Frequency: 99900
Velocity: 0,3100
Power: 29,2
Pulse duration: 0,0000001
Pass count: 1
Magnification: 10
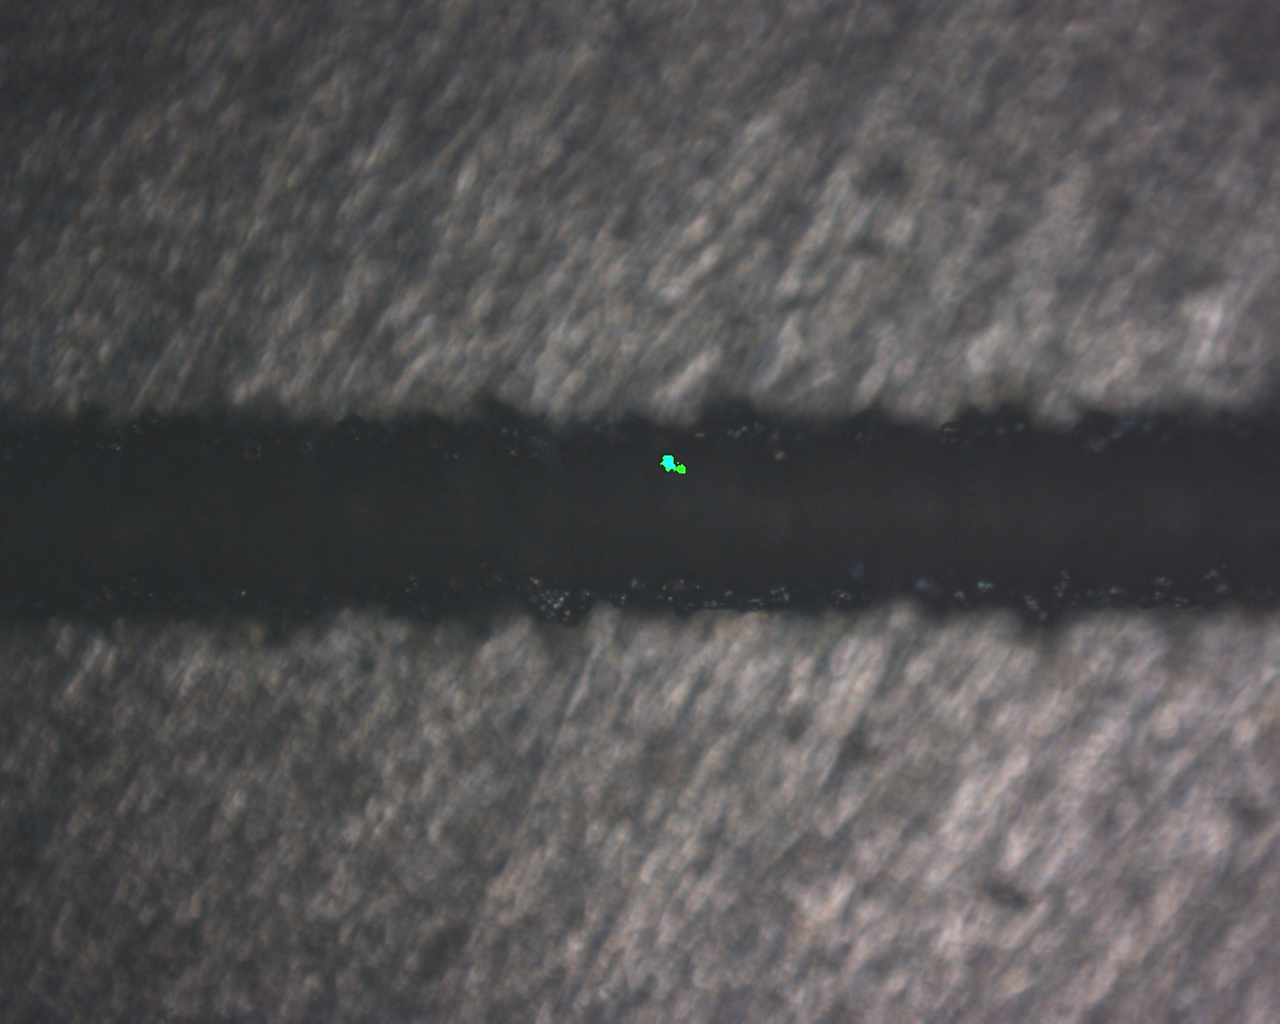
Measured width: 148.397
Other width: 97.45